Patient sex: M
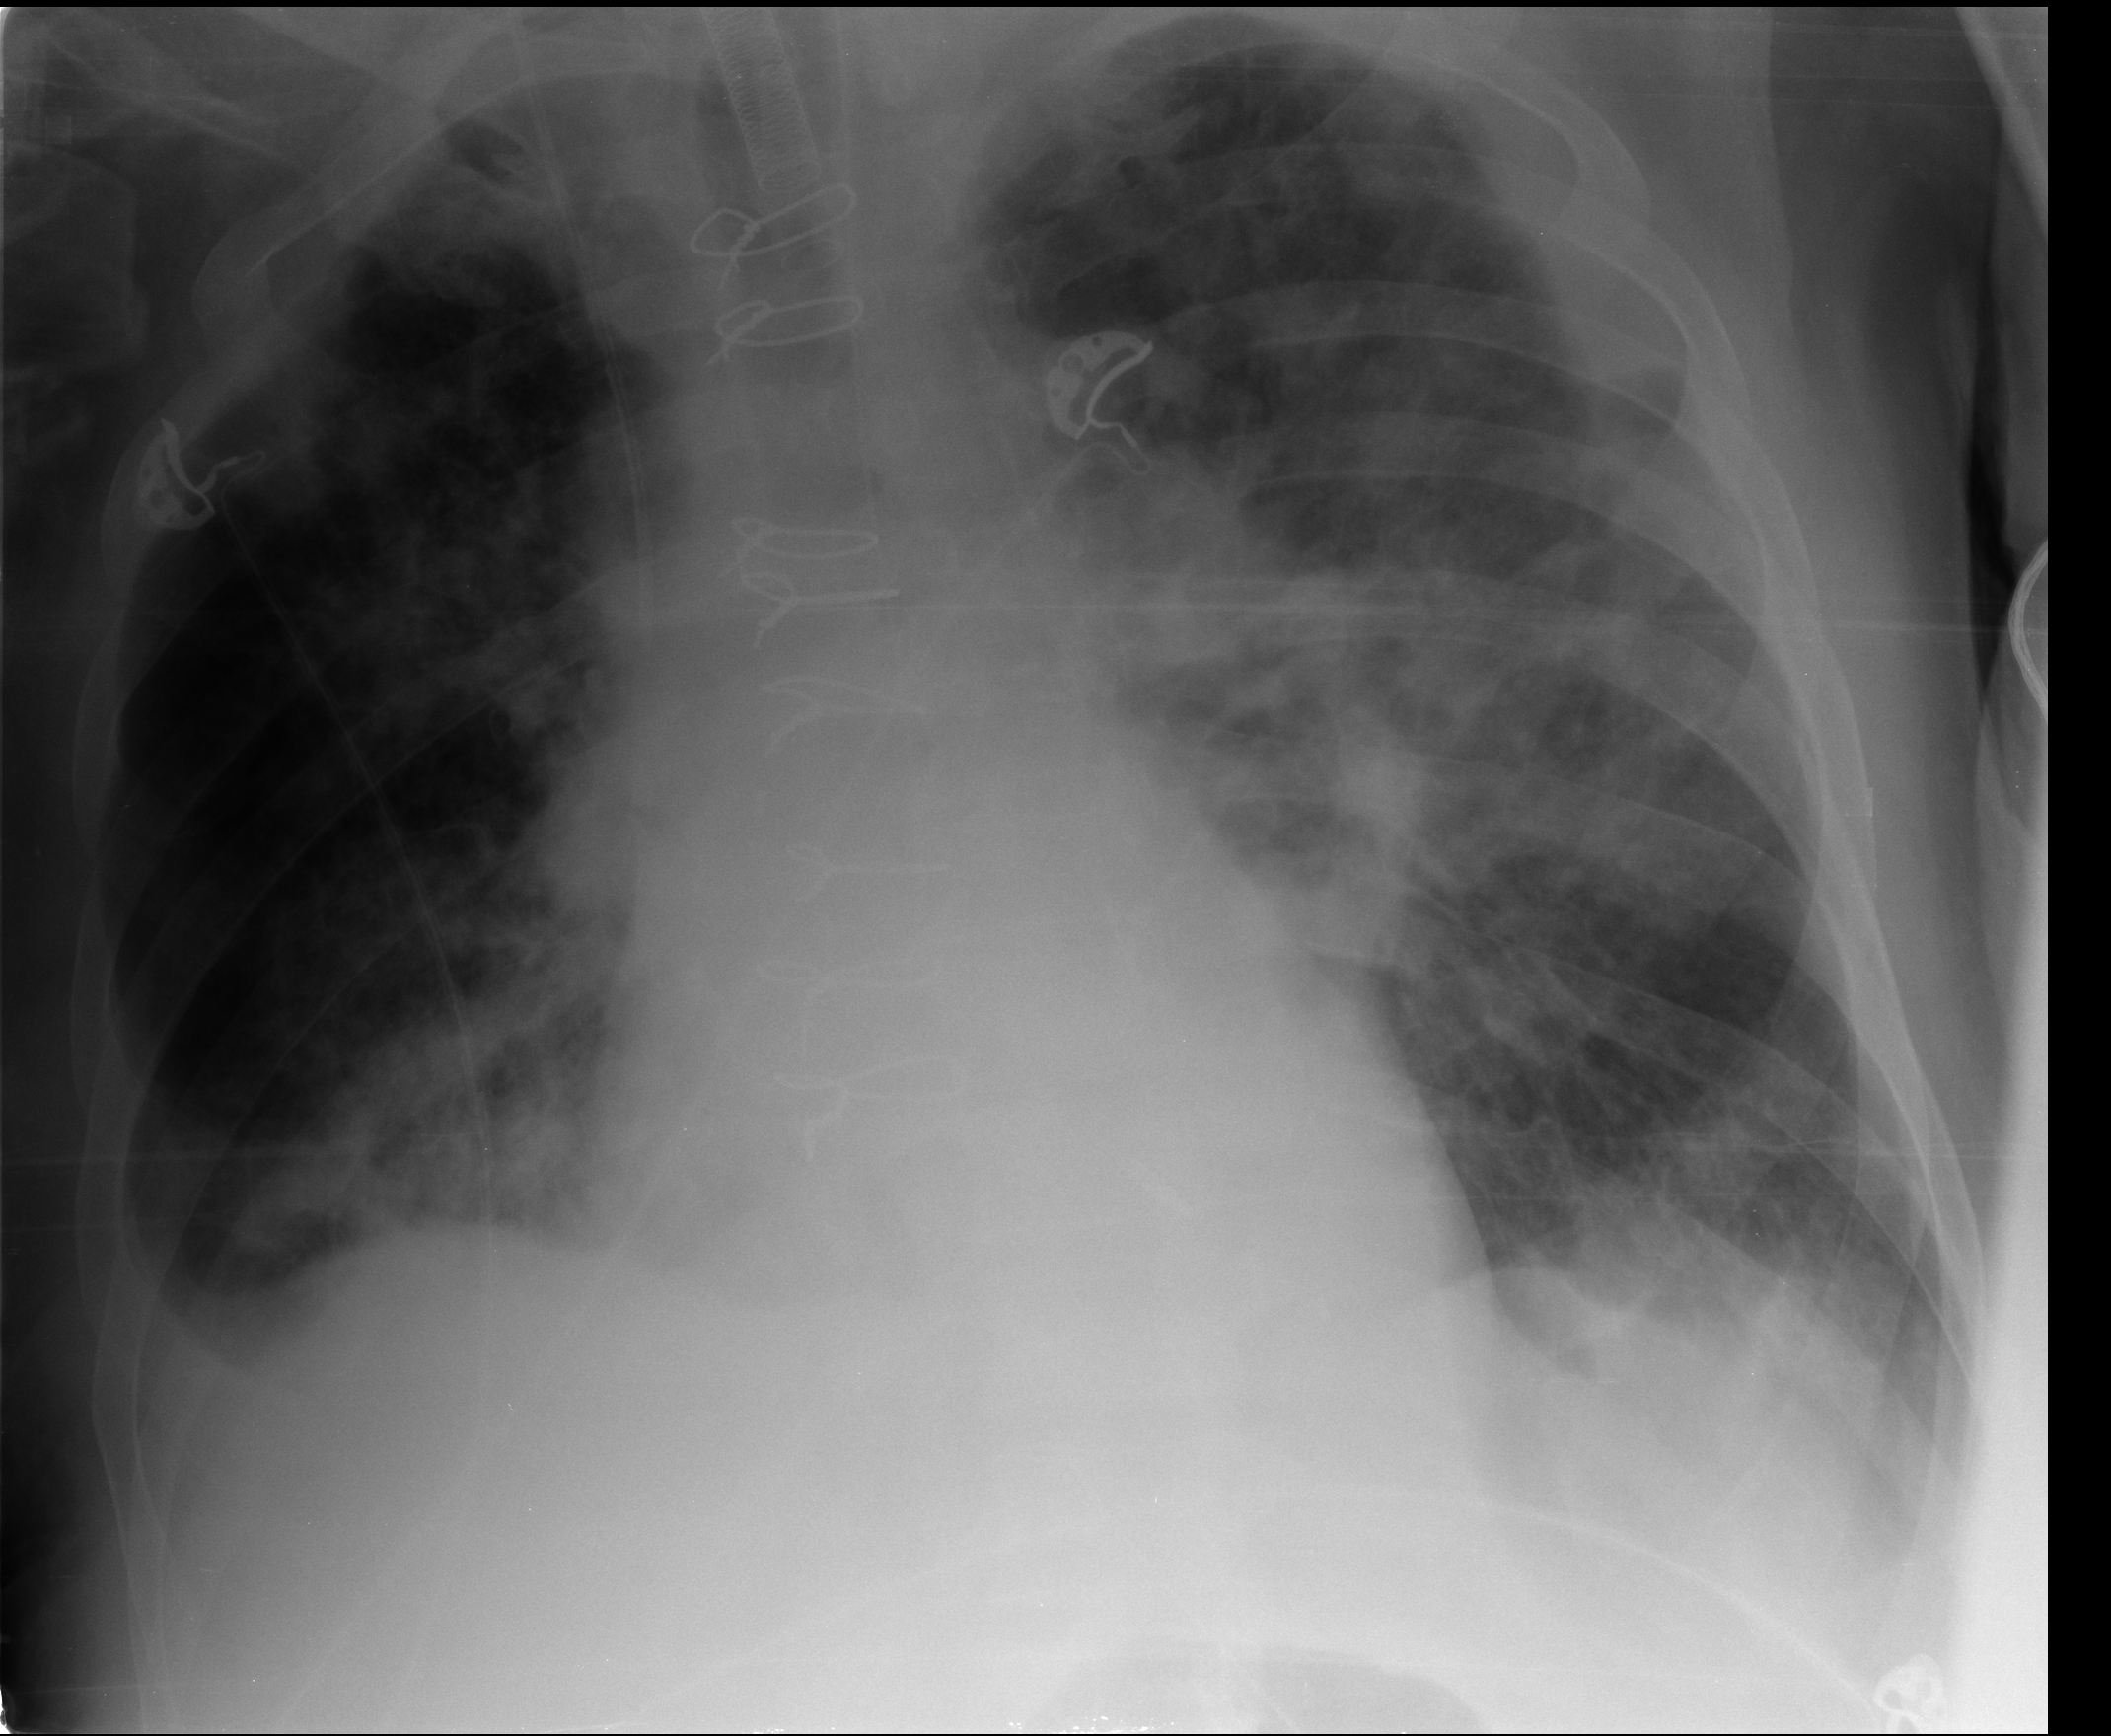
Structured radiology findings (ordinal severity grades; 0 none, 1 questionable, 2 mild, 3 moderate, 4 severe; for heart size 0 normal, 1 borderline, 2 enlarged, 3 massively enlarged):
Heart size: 1
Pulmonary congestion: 1
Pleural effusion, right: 2
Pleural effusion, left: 1
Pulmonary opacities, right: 2
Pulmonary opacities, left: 3
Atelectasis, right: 2
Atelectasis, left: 2